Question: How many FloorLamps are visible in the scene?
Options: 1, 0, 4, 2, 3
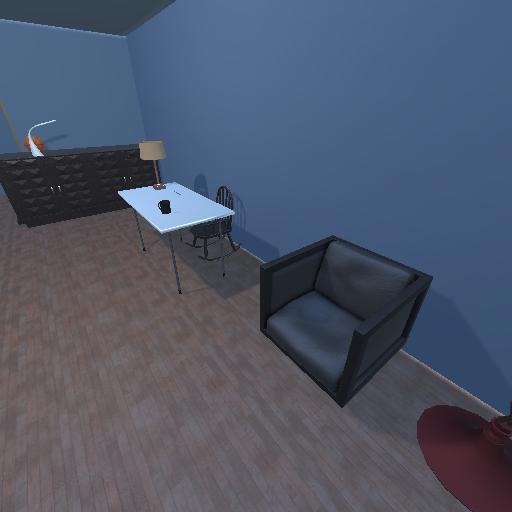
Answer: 1